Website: home-depot
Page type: newsletter-management
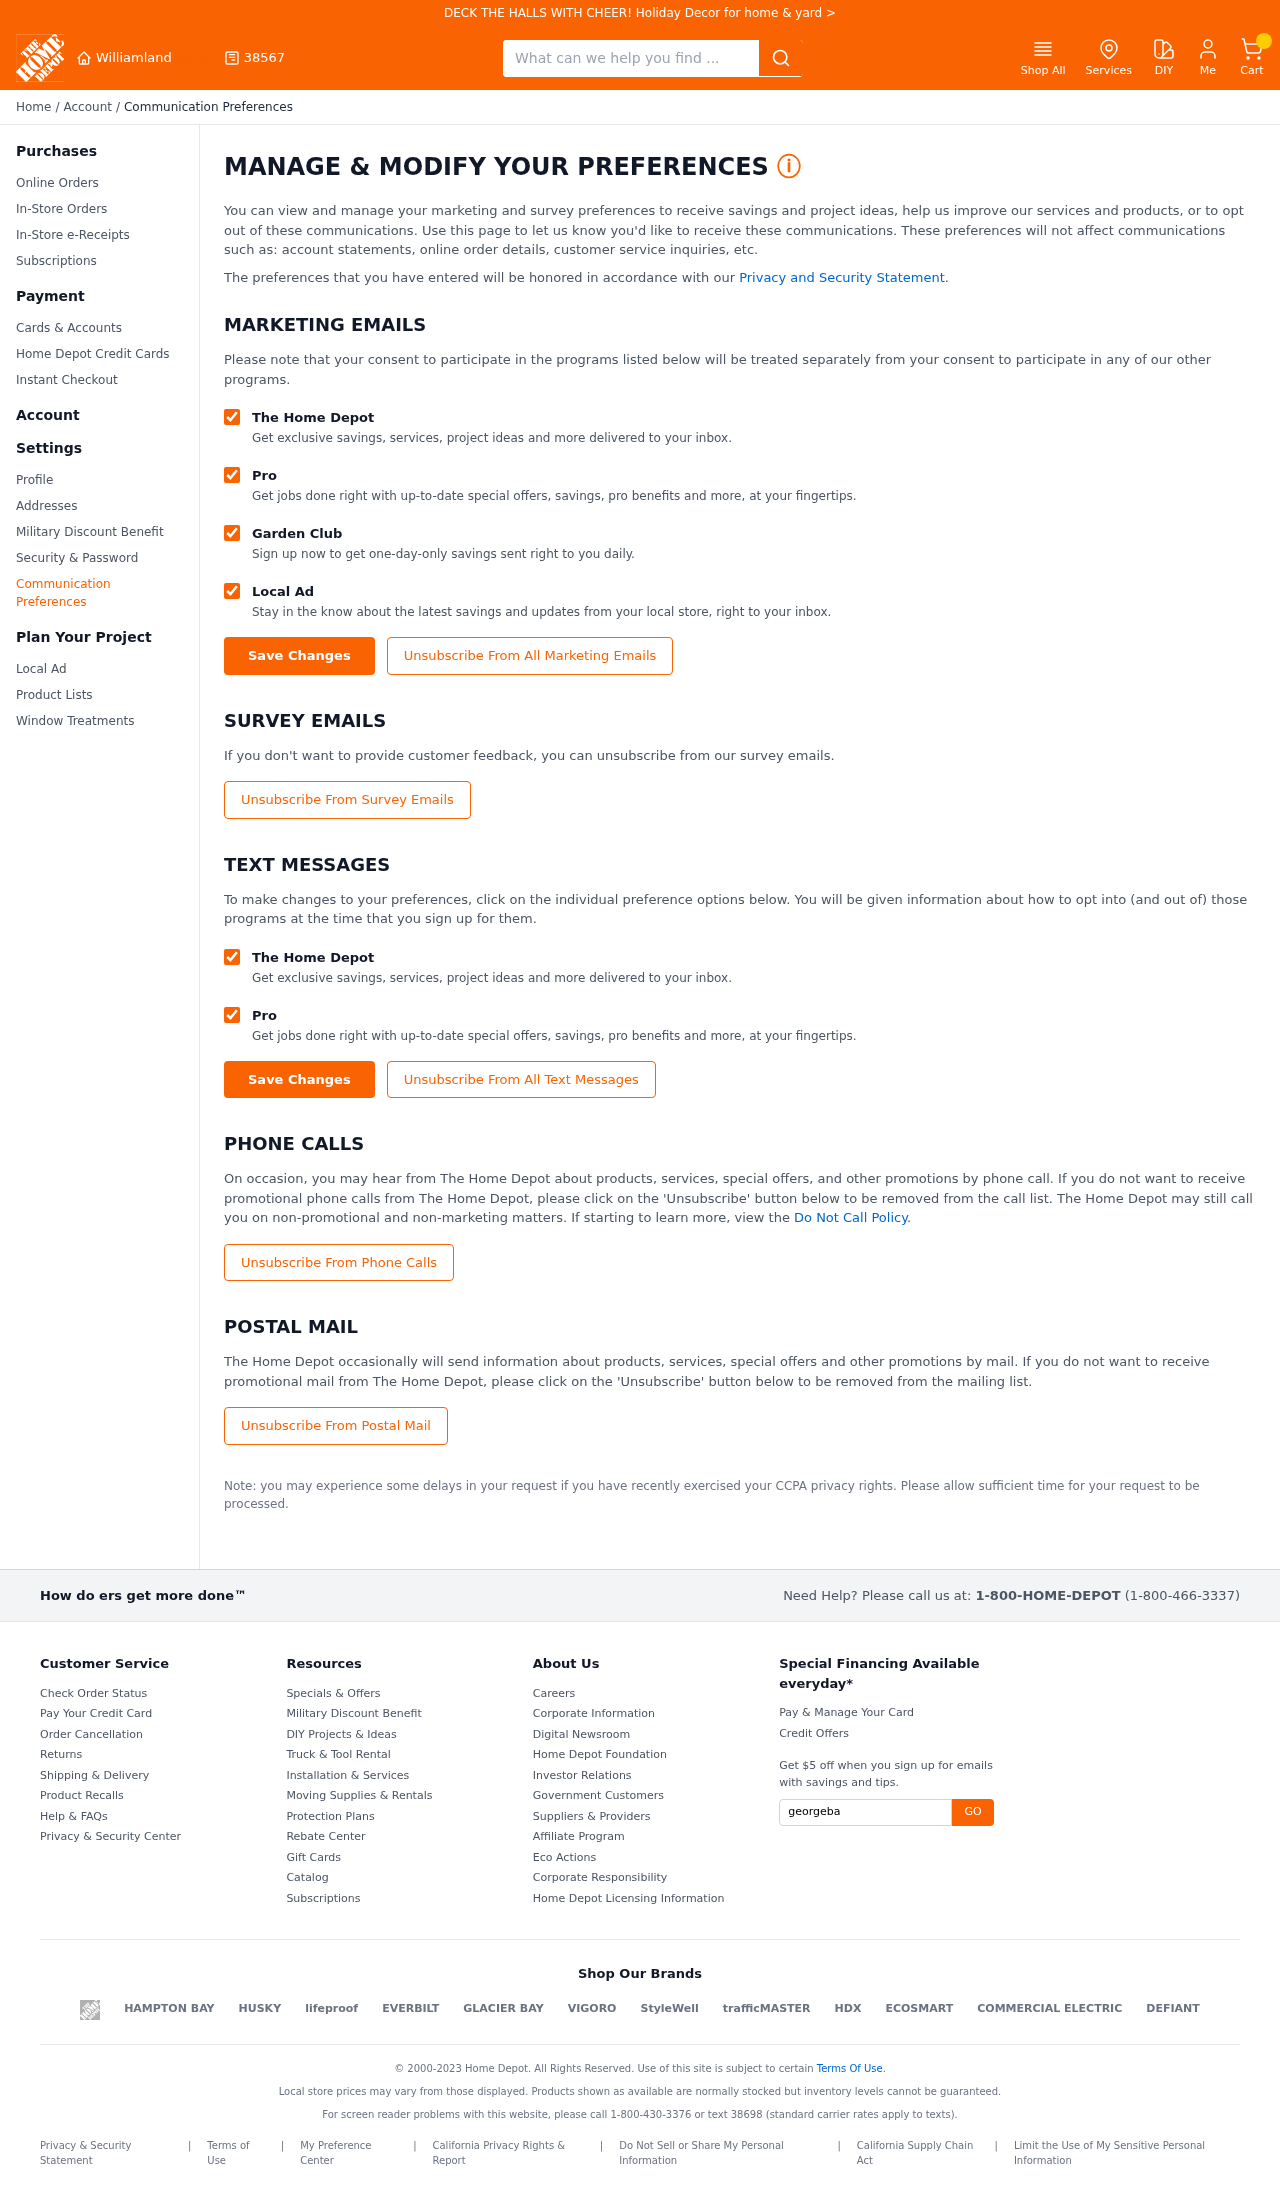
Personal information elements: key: PII_CITY
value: Williamland
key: PII_POSTCODE
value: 38567
Search elements: key: HEADER_SEARCH
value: What can we help you find ...